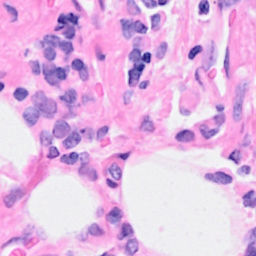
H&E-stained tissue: Breast